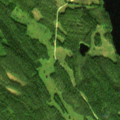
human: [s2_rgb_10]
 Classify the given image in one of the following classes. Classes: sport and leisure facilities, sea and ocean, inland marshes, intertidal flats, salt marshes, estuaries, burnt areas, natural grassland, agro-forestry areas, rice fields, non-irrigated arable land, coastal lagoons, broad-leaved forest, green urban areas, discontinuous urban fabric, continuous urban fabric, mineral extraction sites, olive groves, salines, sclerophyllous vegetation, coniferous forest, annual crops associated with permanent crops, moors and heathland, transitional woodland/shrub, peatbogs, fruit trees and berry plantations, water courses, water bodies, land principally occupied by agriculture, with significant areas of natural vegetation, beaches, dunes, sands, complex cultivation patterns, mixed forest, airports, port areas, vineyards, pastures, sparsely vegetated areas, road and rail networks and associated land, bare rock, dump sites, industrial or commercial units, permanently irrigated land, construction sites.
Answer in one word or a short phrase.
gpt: coniferous forest, mixed forest, transitional woodland/shrub, water bodies